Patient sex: M
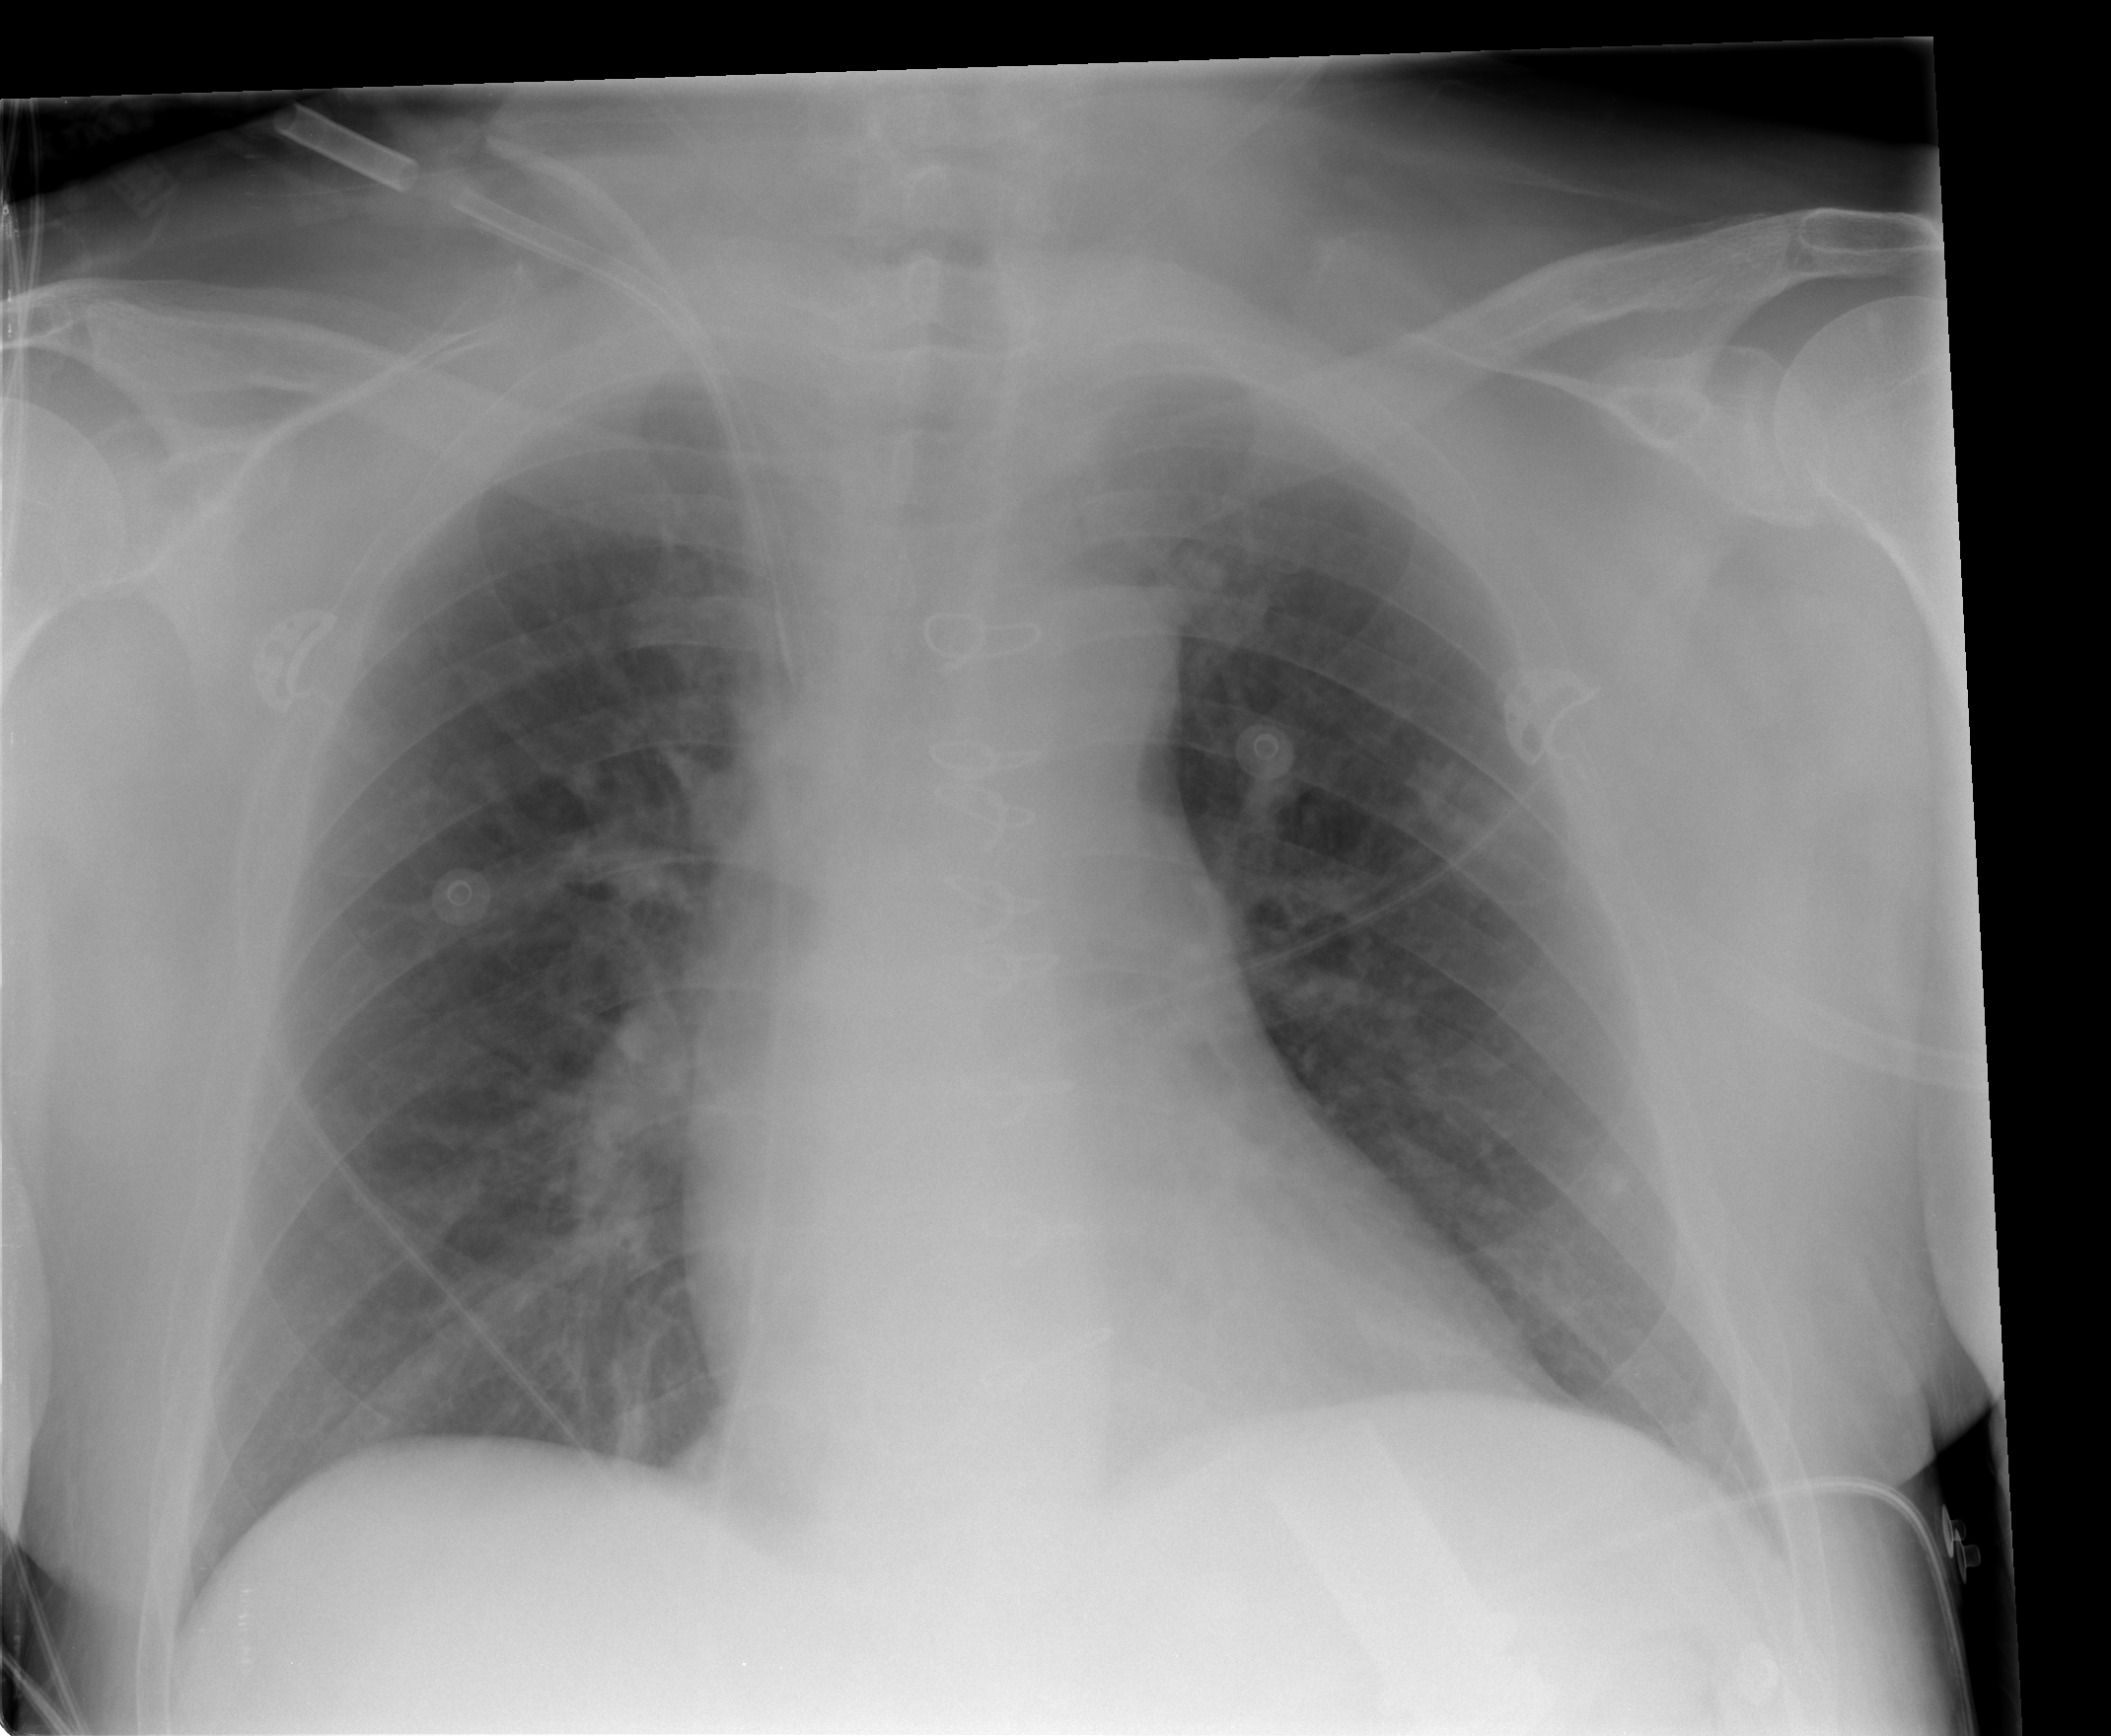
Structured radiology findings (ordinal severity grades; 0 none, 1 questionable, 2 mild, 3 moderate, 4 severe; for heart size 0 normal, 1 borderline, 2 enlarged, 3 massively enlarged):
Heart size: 0
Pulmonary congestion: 2
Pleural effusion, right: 0
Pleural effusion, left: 0
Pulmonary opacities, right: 0
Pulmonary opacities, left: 0
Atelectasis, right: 0
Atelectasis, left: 0